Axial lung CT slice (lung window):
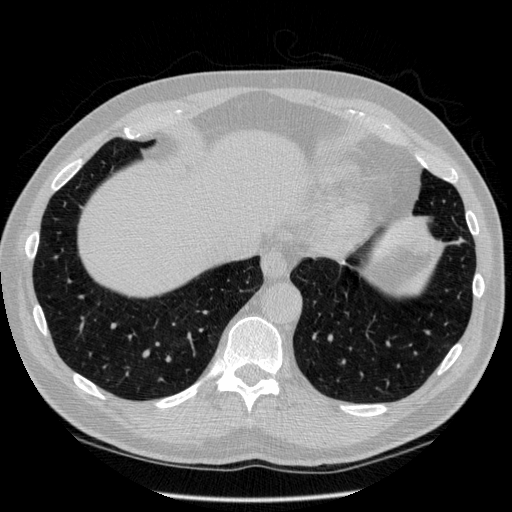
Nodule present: no